Interaction volume radius: 5 \u00c5
Interaction volume height: 15 \u00c5
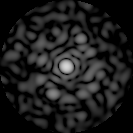
Disorder parameter: 0.8046